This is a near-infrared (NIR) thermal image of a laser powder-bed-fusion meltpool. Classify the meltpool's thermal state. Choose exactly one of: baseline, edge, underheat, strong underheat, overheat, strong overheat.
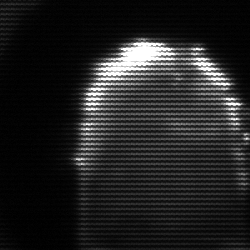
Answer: baseline